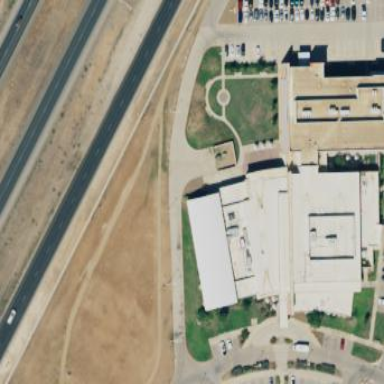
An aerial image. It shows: Hospital building.